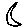
Label: moon